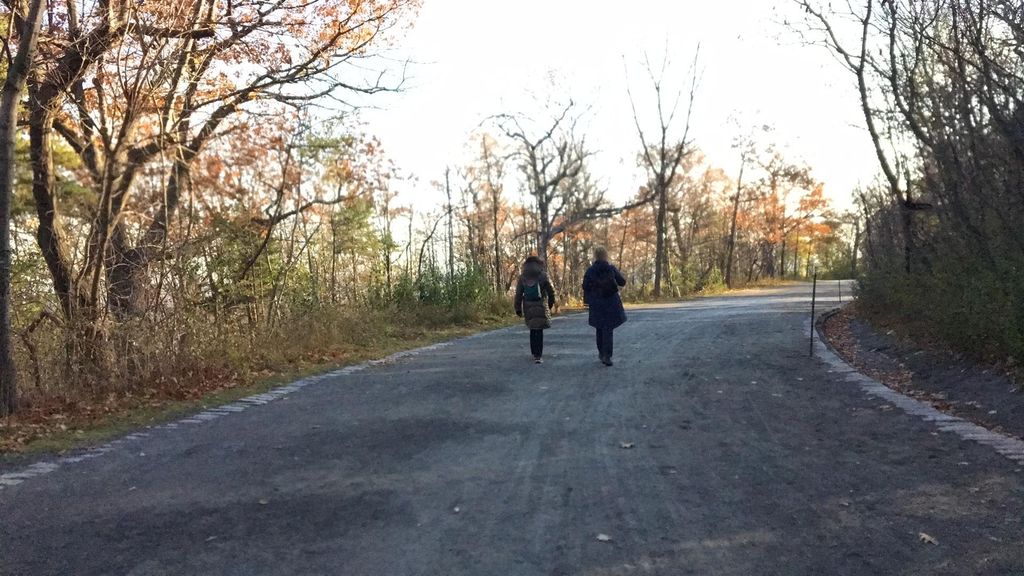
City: montreal